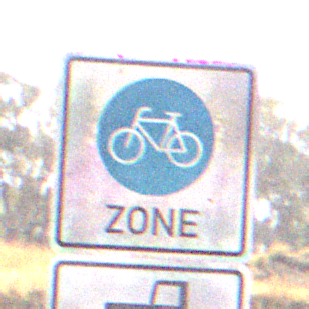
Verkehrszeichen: BeginnFahrradzone
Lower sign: MehrspurigeFahrzeugeFrei8
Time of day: Midday
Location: Outdoor (Nature)
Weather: Clear
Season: NotSpecified
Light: Natural